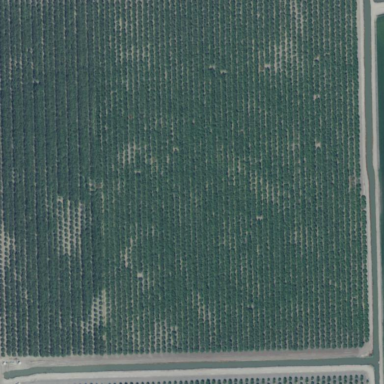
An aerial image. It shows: Orchard filled with almond trees.